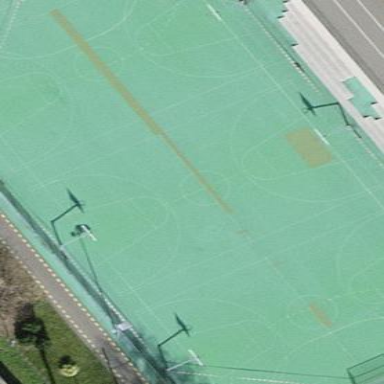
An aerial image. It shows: Multi-sport pitch with tartan surface for leisure activities.